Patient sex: M
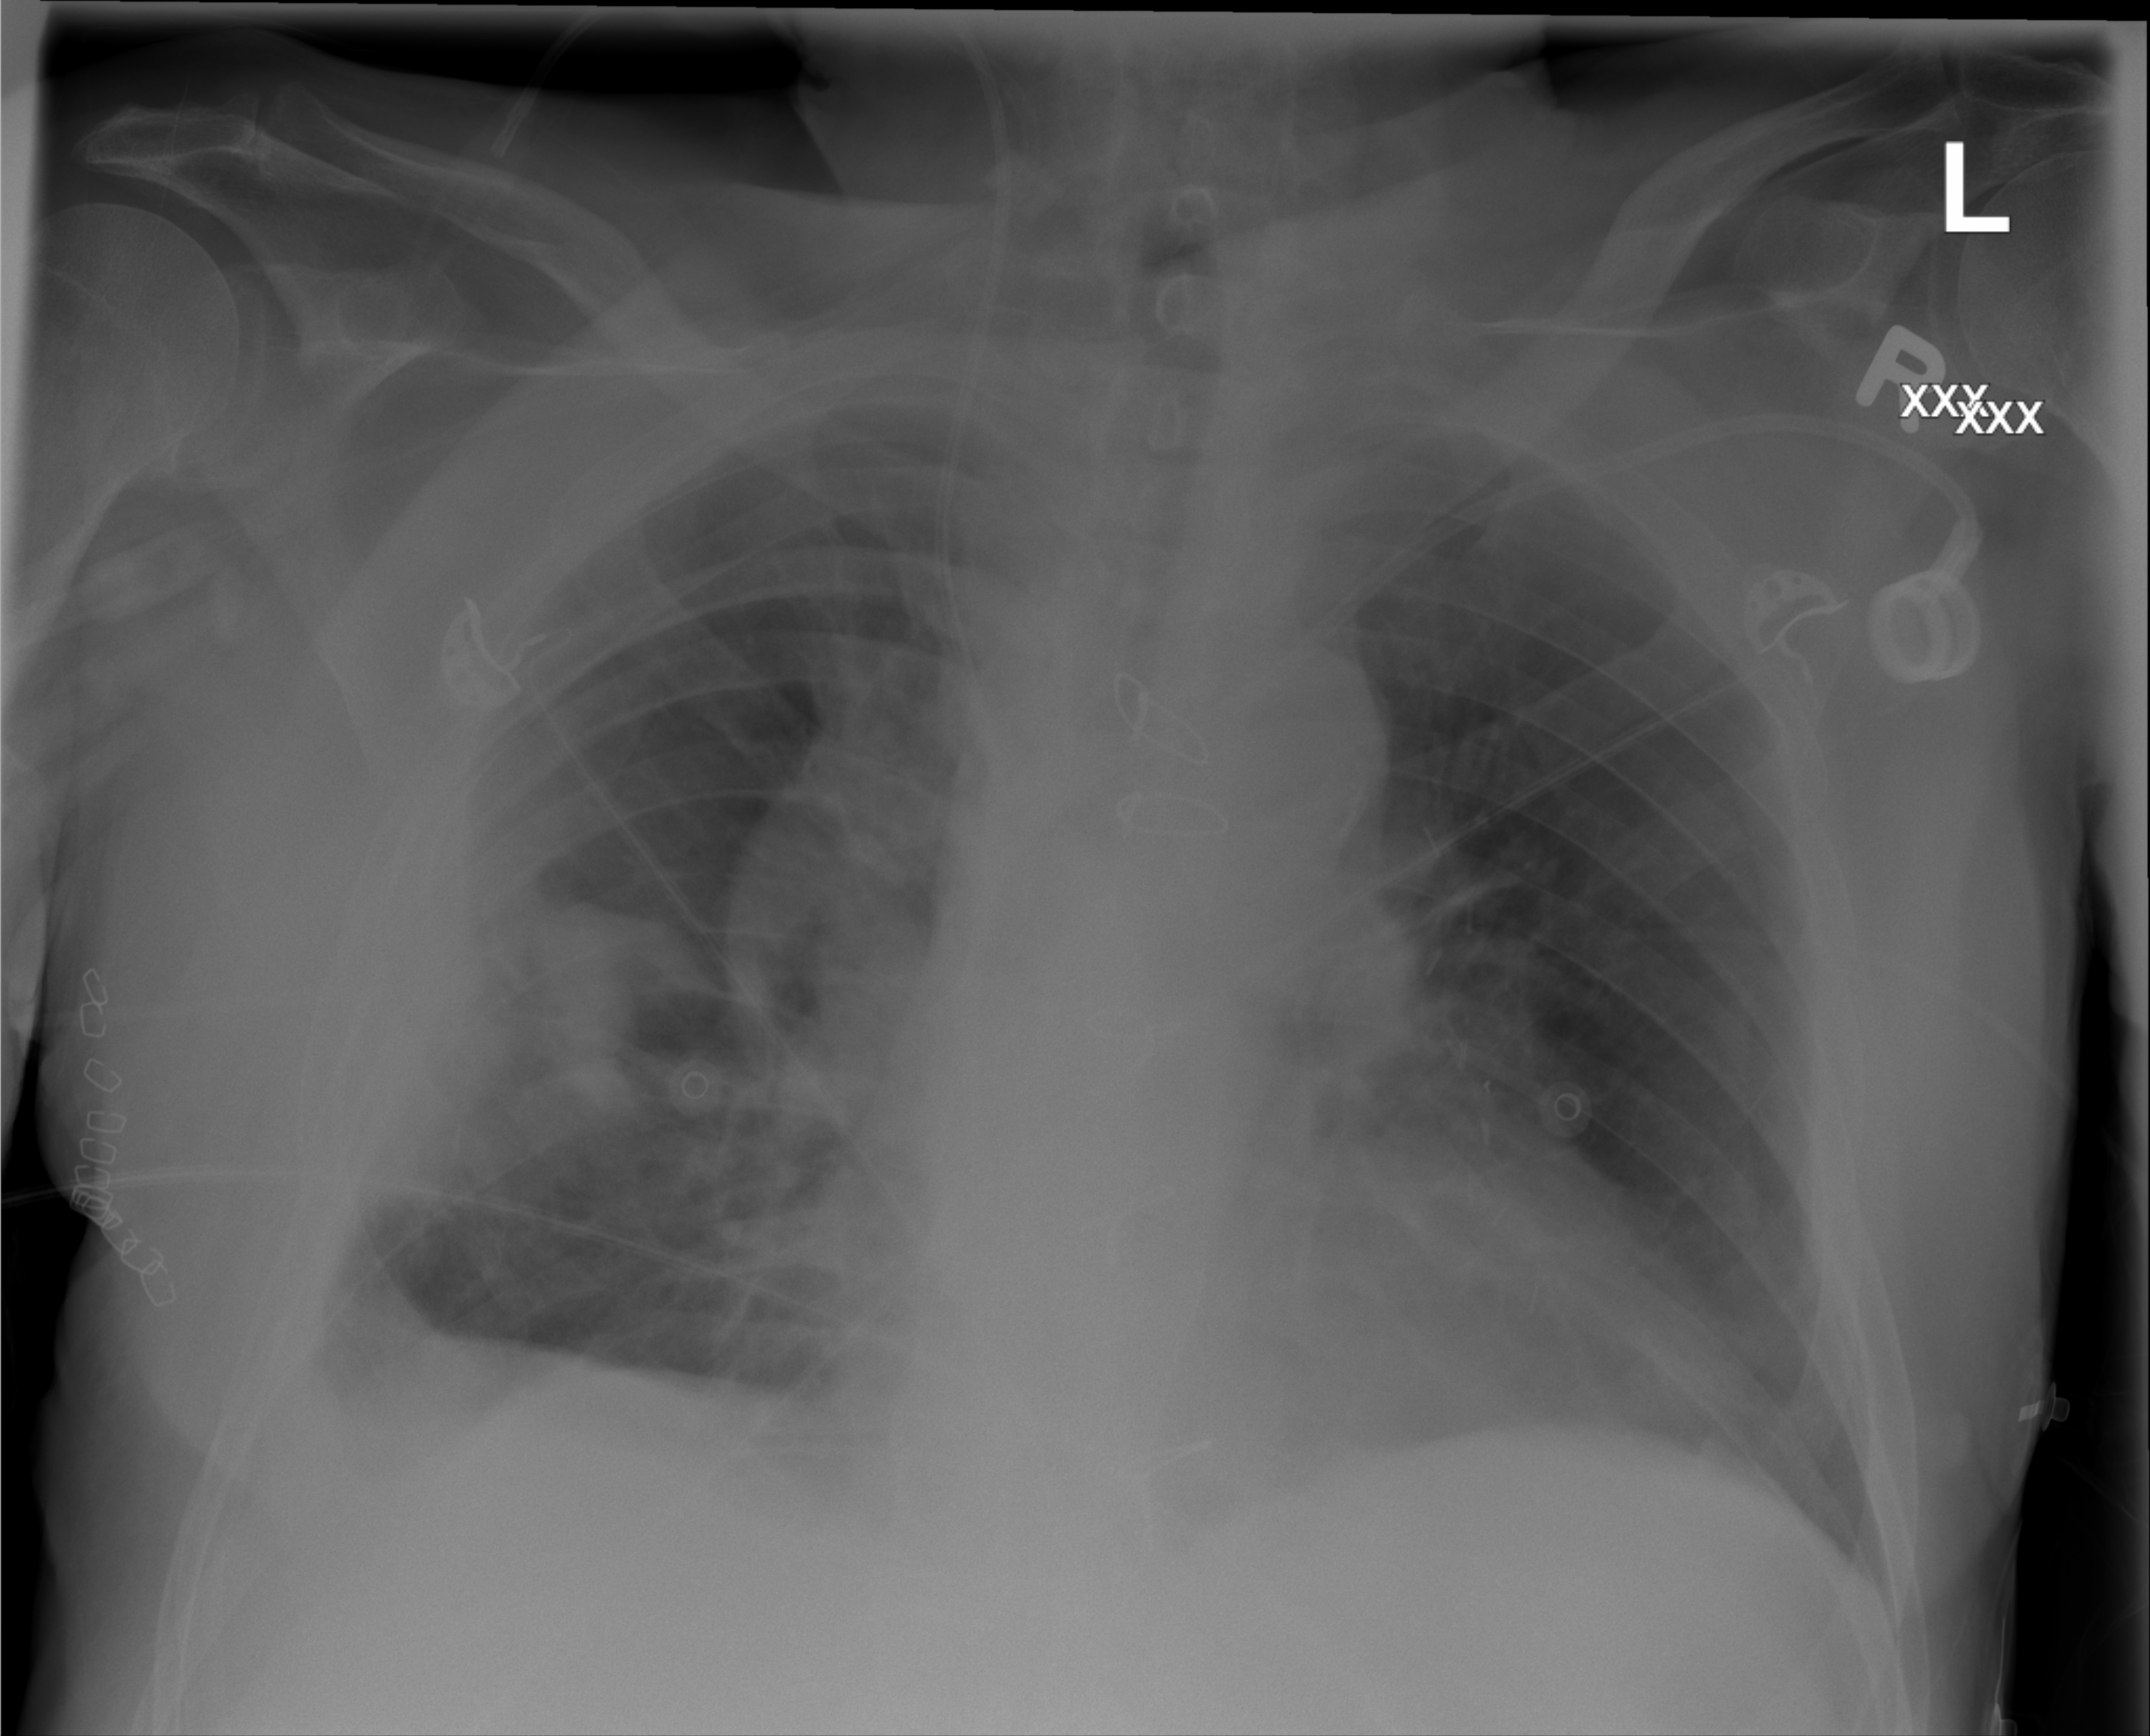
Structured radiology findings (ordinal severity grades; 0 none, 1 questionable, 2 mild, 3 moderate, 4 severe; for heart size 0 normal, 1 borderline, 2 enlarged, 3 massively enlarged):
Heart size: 2
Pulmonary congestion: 0
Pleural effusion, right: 2
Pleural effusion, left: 0
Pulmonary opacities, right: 2
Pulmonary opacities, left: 0
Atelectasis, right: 3
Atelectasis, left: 1